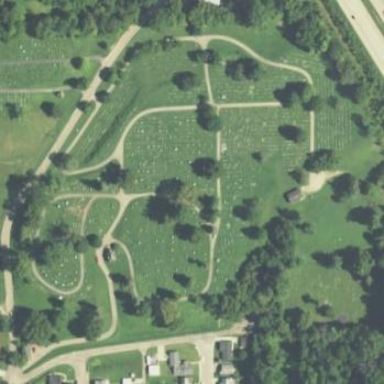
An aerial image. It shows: Cemetery.